Question: I have following data.frame. Sorry for such a big piece of data
'''
df <- structure(list(X1 = c("sol_10035", "sol_10040", "sol_10041",
"sol_10044", "sol_10045", "sol_10047", "sol_10048", "sol_10049",
"sol_10051", "sol_10175", "sol_10177", "sol_10178", "sol_10182",
"sol_10183", "sol_10184", "sol_10185", "sol_10187", "sol_10191",
"sol_10267", "sol_10268", "sol_10268", "sol_10270", "sol_10271",
"sol_10279", "sol_10282", "sol_10286", "sol_10291", "sol_10299",
"sol_10312", "sol_10316", "sol_10328", "sol_10331", "sol_10334",
"sol_10334", "sol_10341", "sol_10344", "sol_10373", "sol_10375",
"sol_10379", "sol_10393", "sol_10426", "sol_10455", "sol_10456",
"sol_10457", "sol_10459", "sol_10461", "sol_10493", "sol_10493",
"sol_10494", "sol_10508", "sol_10529", "sol_10532", "sol_10533",
"sol_10538", "sol_10554", "sol_10556", "sol_10562", "sol_10563",
"sol_10566", "sol_10573", "sol_10575", "sol_10575", "sol_10586",
"sol_10588", "sol_10588", "sol_10596", "sol_10602", "sol_10605",
"sol_10607", "sol_10608", "sol_10613", "sol_10642", "sol_10655",
"sol_10692", "sol_10709", "sol_10710", "sol_10711", "sol_10711",
"sol_10720", "sol_10723", "sol_10035", "sol_10040", "sol_10041",
"sol_10044", "sol_10045", "sol_10047", "sol_10048", "sol_10049",
"sol_10051", "sol_10175", "sol_10177", "sol_10178", "sol_10182",
"sol_10183", "sol_10184", "sol_10185", "sol_10187", "sol_10191",
"sol_10267", "sol_10268", "sol_10268", "sol_10270", "sol_10271",
"sol_10279", "sol_10282", "sol_10286", "sol_10291", "sol_10299",
"sol_10312", "sol_10316", "sol_10328", "sol_10331", "sol_10334",
"sol_10334", "sol_10341", "sol_10344", "sol_10373", "sol_10375",
"sol_10379", "sol_10393", "sol_10426", "sol_10455", "sol_10456",
"sol_10457", "sol_10459", "sol_10461", "sol_10493", "sol_10493",
"sol_10494", "sol_10508", "sol_10529", "sol_10532", "sol_10533",
"sol_10538", "sol_10554", "sol_10556", "sol_10562", "sol_10563",
"sol_10566", "sol_10573", "sol_10575", "sol_10575", "sol_10586",
"sol_10588", "sol_10588", "sol_10596", "sol_10602", "sol_10605",
"sol_10607", "sol_10608", "sol_10613", "sol_10642", "sol_10655",
"sol_10692", "sol_10709", "sol_10710", "sol_10711", "sol_10711",
"sol_10720", "sol_10723", "sol_10035", "sol_10040", "sol_10041",
"sol_10044", "sol_10045", "sol_10047", "sol_10048", "sol_10049",
"sol_10051", "sol_10175", "sol_10177", "sol_10178", "sol_10182",
"sol_10183", "sol_10184", "sol_10185", "sol_10187", "sol_10191",
"sol_10267", "sol_10268", "sol_10268", "sol_10270", "sol_10271",
"sol_10279", "sol_10282", "sol_10286", "sol_10291", "sol_10299",
"sol_10312", "sol_10316", "sol_10328", "sol_10331", "sol_10334",
"sol_10334", "sol_10341", "sol_10344", "sol_10373", "sol_10375",
"sol_10379", "sol_10393", "sol_10426", "sol_10455", "sol_10456",
"sol_10457", "sol_10459", "sol_10461", "sol_10493", "sol_10493",
"sol_10494", "sol_10508", "sol_10529", "sol_10532", "sol_10533",
"sol_10538", "sol_10554", "sol_10556", "sol_10562", "sol_10563",
"sol_10566", "sol_10573", "sol_10575", "sol_10575", "sol_10586",
"sol_10588", "sol_10588", "sol_10596", "sol_10602", "sol_10605",
"sol_10607", "sol_10608", "sol_10613", "sol_10642", "sol_10655",
"sol_10692", "sol_10709", "sol_10710", "sol_10711", "sol_10711",
"sol_10720", "sol_10723"), model = c("rf", "rf", "rf", "rf",
"rf", "rf", "rf", "rf", "rf", "rf", "rf", "rf", "rf", "rf", "rf",
"rf", "rf", "rf", "rf", "rf", "rf", "rf", "rf", "rf", "rf", "rf",
"rf", "rf", "rf", "rf", "rf", "rf", "rf", "rf", "rf", "rf", "rf",
"rf", "rf", "rf", "rf", "rf", "rf", "rf", "rf", "rf", "rf", "rf",
"rf", "rf", "rf", "rf", "rf", "rf", "rf", "rf", "rf", "rf", "rf",
"rf", "rf", "rf", "rf", "rf", "rf", "rf", "rf", "rf", "rf", "rf",
"rf", "rf", "rf", "rf", "rf", "rf", "rf", "rf", "rf", "rf", "pls",
"pls", "pls", "pls", "pls", "pls", "pls", "pls", "pls", "pls",
"pls", "pls", "pls", "pls", "pls", "pls", "pls", "pls", "pls",
"pls", "pls", "pls", "pls", "pls", "pls", "pls", "pls", "pls",
"pls", "pls", "pls", "pls", "pls", "pls", "pls", "pls", "pls",
"pls", "pls", "pls", "pls", "pls", "pls", "pls", "pls", "pls",
"pls", "pls", "pls", "pls", "pls", "pls", "pls", "pls", "pls",
"pls", "pls", "pls", "pls", "pls", "pls", "pls", "pls", "pls",
"pls", "pls", "pls", "pls", "pls", "pls", "pls", "pls", "pls",
"pls", "pls", "pls", "pls", "pls", "pls", "pls", "svm", "svm",
"svm", "svm", "svm", "svm", "svm", "svm", "svm", "svm", "svm",
"svm", "svm", "svm", "svm", "svm", "svm", "svm", "svm", "svm",
"svm", "svm", "svm", "svm", "svm", "svm", "svm", "svm", "svm",
"svm", "svm", "svm", "svm", "svm", "svm", "svm", "svm", "svm",
"svm", "svm", "svm", "svm", "svm", "svm", "svm", "svm", "svm",
"svm", "svm", "svm", "svm", "svm", "svm", "svm", "svm", "svm",
"svm", "svm", "svm", "svm", "svm", "svm", "svm", "svm", "svm",
"svm", "svm", "svm", "svm", "svm", "svm", "svm", "svm", "svm",
"svm", "svm", "svm", "svm", "svm", "svm"), res = c(-1.4815505185651,
-1.38155061393253, -1.45695583107802, -1.13051971261767, -1.28695599320266,
-1.42415370000154, -0.99233908412686, -2.78064082881161, -1.82675122357051,
-2.36807374057301, -2.3320723441529, -2.67207249674079, -3.31455893287706,
-2.17263806652157, -2.13263810466854, -2.52554767470598, -2.09962849509049,
-2.5455476556325, -1.48578696223593, -1.90628487150221, -1.90628487150221,
-1.83127686589692, -1.40744484767072, -0.91430778181862, -1.66578696938849,
-3.29973012545368, -2.20973021128436, -1.75570400582873, -2.34472653634494,
-1.99701600927021, -2.17770528855383, -1.88710810574164, -1.08528036261529,
-1.08528036261529, -1.8554178798845, -0.989835553152767, -2.56453793602913,
-2.15996905825455, -2.99320911981941, -3.77973014452716, -1.65290958267842,
-2.08474045490216, -2.51747024189273, -2.84822377084607, -3.25351251761294,
-0.379912223052841, -1.30992312476689, -1.31894530473519, -0.519820773061511,
0.383320568439466, -0.678032397099017, -1.80502645861624, -1.28298059315766,
-0.686698607372736, -2.53445717290867, -1.81877430887043, -1.42311824357665,
-3.09851087636666, -0.730614682865185, -1.35208143616296, -4.06605176199527,
-4.06605176199527, -1.53819901592959, -2.54999963642241, -2.54999963642241,
-1.11960413826569, -1.6918623298347, -1.6464594507407, -2.51490227966849,
-2.1858871665161, -2.40837297362259, -1.67419013858732, -2.27738982317886,
-3.92465032506434, -1.68014547664006, -1.60479028580843, -1.16098422658784,
-1.16098422658784, -2.2860700469459, -2.60339279078186, -1.60446374173762,
-1.50446383710505, -1.62990791516413, -1.77577097462087, -1.45990807728876,
-1.63221493851451, -1.63545023911412, -2.62265076737661, -1.6648058229937,
-2.40231239648778, -2.26302627866696, -2.60302643125485, -3.48192173062671,
-2.3352390128172, -2.29523905096417, -2.36199830161037, -2.53905017090851,
-2.38199828253689, -1.77583826558564, -1.82565434372762, -1.82565434372762,
-1.65744466890755, -1.93251832799871, -1.74661956546712, -1.9558382727382,
-2.84900758111655, -1.75900766694724, -2.96909312698811, -2.23284694934467,
-2.46273221150808, -2.99385247608151, -2.11133100195475, -1.29467770150081,
-1.29467770150081, -2.61167137193353, -2.24234236453998, -2.4301420554697,
-2.24703874068304, -2.11098856745551, -3.32900760019004, -2.04174546109205,
-2.55424635828313, -2.3291688314616, -3.11767207564349, -2.73679776365421,
-0.679498892706623, -1.34569547401812, -1.54652695175621, -2.28126853296633,
-0.988321000150492, -0.845828268813766, -1.76782259784989, -1.37918084720446,
-1.45573186892023, -2.64300591408346, -2.33225200577483, -2.00108102566546,
-2.70721355577772, -0.871369935818877, -1.36107282725622, -2.90317245640462,
-2.90317245640462, -2.55035817000526, -2.36382423373917, -2.36382423373917,
-1.27272272089218, -1.45480361979991, -2.08697980861596, -2.297462776927,
-1.81711901055862, -3.17543198941651, -1.6468599993301, -1.54404294919475,
-2.21224776646234, -2.27149198369245, -1.31683176214295, -1.68957940184567,
-1.68957940184567, -2.52600381307447, -2.46727009516503, -1.23762900746866,
-1.13762910283609, -1.35660114733054, -1.42351638133134, -1.18660130945517,
-1.45345732465512, -1.35799257070317, -2.05963401620835, -1.78095813578771,
-2.00463255794565, -2.34118401549464, -2.68118416808253, -3.45959350138887,
-2.40278974294777, -2.36278978109474, -2.47953319694026, -2.48045707522502,
-2.49953317786677, -1.52009096893243, -1.95148276380236, -1.95148276380236,
-1.67193637764583, -1.86837159213928, -0.980999011583017, -1.70009097608499,
-3.17227187908491, -2.0822719649156, -2.45108936046996, -2.31859767373448,
-2.32065887524153, -2.73787934669907, -2.00854859174467, -1.31602876206132,
-1.31602876206132, -2.45550132402396, -2.15815656904391, -2.43147927679445,
-2.10527139763203, -2.12614206614536, -3.65227189815839, -1.9167735566624,
-1.85327916244403, -2.08779642509345, -3.22870502746881, -3.02231583272168,
0.125904142452702, -1.35141078088838, -1.53382318262665, -1.68754873015187,
-1.06319415541817, -0.76875543071585, -1.66869224278363, -1.31256363602869,
-1.47844075679374, -2.44956261495404, -2.00040525386917, -1.926297476183,
-3.02142554128199, -0.382876185263787, -1.25015240078615, -2.75634025399193,
-2.75634025399193, -2.05201324833915, -2.46440533860831, -2.46440533860831,
-1.26659002935118, -1.59338585783013, -1.87609295593782, -2.11973415323673,
-1.94972130042437, -2.86662498733815, -1.57525770399891, -1.78737449864409,
-2.15571566033041, -2.12772455431051, -1.50613298243881, -1.70884508099009,
-1.70884508099009, -2.44962268274181, -2.43040932407241), X2 = c(1,
1, 1, 1, 1, 1, 1, 1, 1, 1, 1, 1, 1, 1, 1, 1, 1, 1, 1, 1, 1, 1,
1, 1, 1, 1, 1, 1, 1, 1, 1, 1, 1, 1, 1, 1, 1, 1, 1, 1, 1, 1, 1,
1, 1, 1, 1, 1, 1, 1, 1, 1, 1, 1, 1, 1, 1, 1, 1, 1, 1, 1, 1, 1,
1, 1, 1, 1, 1, 1, 1, 1, 1, 1, 1, 1, 1, 1, 1, 1, 1, 1, 1, 1, 1,
1, 1, 1, 1, 1, 1, 1, 1, 1, 1, 1, 1, 1, 1, 1, 1, 1, 1, 1, 1, 1,
1, 1, 1, 1, 1, 1, 1, 1, 1, 1, 1, 1, 1, 1, 1, 1, 1, 1, 1, 1, 1,
1, 1, 1, 1, 1, 1, 1, 1, 1, 1, 1, 1, 1, 1, 1, 1, 1, 1, 1, 1, 1,
1, 1, 1, 1, 1, 1, 1, 1, 1, 1, 1, 1, 1, 1, 1, 1, 1, 1, 1, 1, 1,
1, 1, 1, 1, 1, 1, 1, 1, 1, 1, 1, 1, 1, 1, 1, 1, 1, 1, 1, 1, 1,
1, 1, 1, 1, 1, 1, 1, 1, 1, 1, 1, 1, 1, 1, 1, 1, 1, 1, 1, 1, 1,
1, 1, 1, 1, 1, 1, 1, 1, 1, 1, 1, 1, 1, 1, 1, 1, 1, 1, 1, 1, 1,
1, 1, 1, 1, 1, 1, 1, 1)), .Names = c("X1", "model", "res", "X2"
), row.names = c(472L, 475L, 476L, 479L, 480L, 481L, 482L, 483L,
484L, 487L, 488L, 489L, 490L, 491L, 492L, 493L, 495L, 498L, 501L,
502L, 503L, 504L, 505L, 506L, 507L, 509L, 514L, 515L, 516L, 517L,
518L, 522L, 525L, 526L, 529L, 530L, 533L, 534L, 535L, 536L, 542L,
549L, 550L, 551L, 552L, 554L, 556L, 557L, 558L, 567L, 577L, 582L,
583L, 586L, 597L, 598L, 602L, 603L, 606L, 608L, 609L, 610L, 611L,
612L, 613L, 617L, 618L, 619L, 620L, 621L, 624L, 645L, 650L, 659L,
666L, 667L, 668L, 669L, 672L, 673L, 1146L, 1149L, 1150L, 1153L,
1154L, 1155L, 1156L, 1157L, 1158L, 1161L, 1162L, 1163L, 1164L,
1165L, 1166L, 1167L, 1169L, 1172L, 1175L, 1176L, 1177L, 1178L,
1179L, 1180L, 1181L, 1183L, 1188L, 1189L, 1190L, 1191L, 1192L,
1196L, 1199L, 1200L, 1203L, 1204L, 1207L, 1208L, 1209L, 1210L,
1216L, 1223L, 1224L, 1225L, 1226L, 1228L, 1230L, 1231L, 1232L,
1241L, 1251L, 1256L, 1257L, 1260L, 1271L, 1272L, 1276L, 1277L,
1280L, 1282L, 1283L, 1284L, 1285L, 1286L, 1287L, 1291L, 1292L,
1293L, 1294L, 1295L, 1298L, 1319L, 1324L, 1333L, 1340L, 1341L,
1342L, 1343L, 1346L, 1347L, 1820L, 1823L, 1824L, 1827L, 1828L,
1829L, 1830L, 1831L, 1832L, 1835L, 1836L, 1837L, 1838L, 1839L,
1840L, 1841L, 1843L, 1846L, 1849L, 1850L, 1851L, 1852L, 1853L,
1854L, 1855L, 1857L, 1862L, 1863L, 1864L, 1865L, 1866L, 1870L,
1873L, 1874L, 1877L, 1878L, 1881L, 1882L, 1883L, 1884L, 1890L,
1897L, 1898L, 1899L, 1900L, 1902L, 1904L, 1905L, 1906L, 1915L,
1925L, 1930L, 1931L, 1934L, 1945L, 1946L, 1950L, 1951L, 1954L,
1956L, 1957L, 1958L, 1959L, 1960L, 1961L, 1965L, 1966L, 1967L,
1968L, 1969L, 1972L, 1993L, 1998L, 2007L, 2014L, 2015L, 2016L,
2017L, 2020L, 2021L), class = "data.frame")
'''
I plot it using the following code and obtain the plot
'''
ggplot(ph, aes(x=factor(X2), y=res)) +
geom_hline(yintercept = -6:2, color="grey") +
geom_boxplot(aes(fill=factor(model))) +
opts(axis.text.x = theme_text(angle = 45)) +
geom_point()
'''

If I correctly understand all points should be displayed along the green bar.
Why is there an additional point above blue bar? Something wrong with data? I could not understand. I have many such plots and on some of them there some points are placed below or above red or blue bar.
I would like to obtain: 1) all point are along the central green bar, or 2) points are along their corresponding bars (thus point of model 1 are along model 1 bar and so on)
I have a guess - this is probably an outlier point, which is displayed automatically.
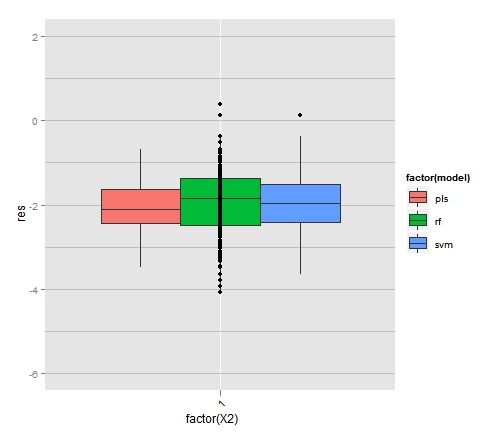
Answer: Yes, it was an outlier. I should guess earlier.
Here is a solution. Maybe it will be useful for someone.
'''
ggplot(ph, aes(x=factor(X2), y=res)) +
geom_hline(yintercept = -6:2, color="grey") +
geom_boxplot(aes(fill=factor(model)), outlier.size=NA) +
opts(axis.text.x = theme_text(angle = 45)) +
geom_point()
'''